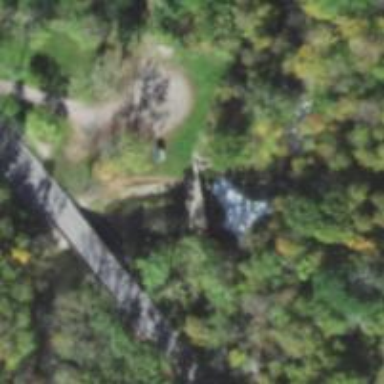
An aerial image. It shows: Disused bridge over road.